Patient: sex M, age 79
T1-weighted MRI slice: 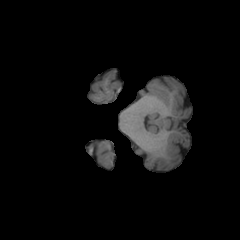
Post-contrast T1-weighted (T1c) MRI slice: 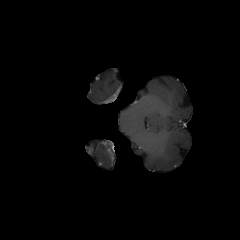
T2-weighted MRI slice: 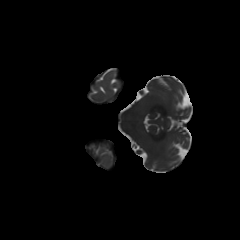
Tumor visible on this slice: no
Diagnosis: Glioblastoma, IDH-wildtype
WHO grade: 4